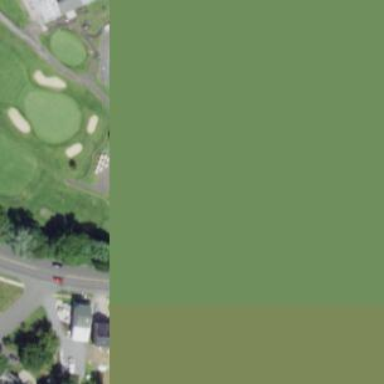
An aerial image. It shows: Miniature golf leisure land.